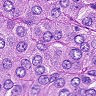
Metastatic tissue present: yes